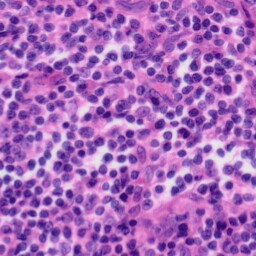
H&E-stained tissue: Tonsil